Question: I have a created a plot in base R, in which the x-axis is based on dates (months). In some cases, I have no data for a month, so the tick mark on the x-axis is skipped, but this looks awful. Is there any way to draw a tick in the middle of two other tick points in R?
Here is an example of my plot:
'''
month<-c("2010-08-01", "2010-09-01", "2010-10-01", "2010-12-01", "2011-01-01", "2011-02-01",
"2011-03-01", "2011-04-01", "2011-05-01", "2011-06-01", "2011-07-01", "2011-09-01",
"2011-11-01", "2012-01-01", "2012-02-01", "2012-03-01", "2012-05-01", "2012-07-01",
"2012-08-01")
prevalence<-c(10,7.5,5.2,3.5,6.4,2.7,5.8,13.2,4.3,4.7,6.4,4.4,5.2,3.3,1.0,3.1,9.9,33.3,1.0)
df<-data.frame(month, prevalence)
df$month<-as.Date(df$month)
plot(df$month, df$prevalence,lwd = 1.8, ylim=c(0,40),pch=16, bty='n',
ylab="Prevalence (%)", xlab="Month",col='black',cex=1,cex.lab=1.0,cex.axis=1.0)
axis(side = 1, at = df$month, labels=F, tck=-0.015)
axis(side=2, at=c(0,10,20,30,40,50), labels=c("", "", "", "", "", ""), tck=-0.015)
lines(df$month, df$prevalence, col='black', lwd=1.8)
'''
The graph produced:
I have asked a different question regarding this same graph, I hope it was appropriate to post as two separate questions.
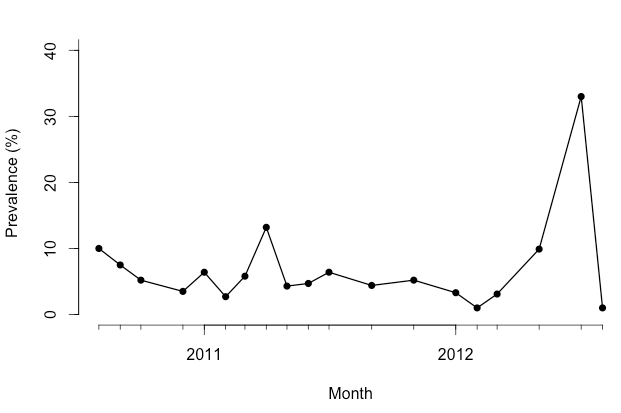
Answer: Because your x values are of class 'Date', you may use 'seq.Date' to produce a regular sequence of dates, which can be used as 'at' values, i.e. the positions at which tick-marks are to be drawn (see examples in '?seq.Date' and '?axis.Date').
'''
at <- seq(from = min(df$month), to = max(df$month), by = "month")
'''
Then try a plot with tick-marks only and no 'labels':
'''
plot(prevalence ~ month, data = df, type = "b")
axis.Date(side = 1, at = at, labels = FALSE)
'''

Furthermore, 'axis.Date' easily allows you to 'format' the dates. Here, I suppress plotting of the x axis in the 'plot'call, by using the 'xaxt' argument. Then, I add the axis with desired 'at' positions and 'format', e.g. '%y-%m' (year-without-century dash two-digit-month)
'''
plot(prevalence ~ month, data = df, type = "b", xaxt = "n")
axis.Date(side = 1, at = at, format = "%y-%m")
'''

See '?strptime' for other possible specifications of date/time formats.